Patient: sex M, age 34
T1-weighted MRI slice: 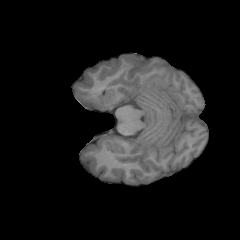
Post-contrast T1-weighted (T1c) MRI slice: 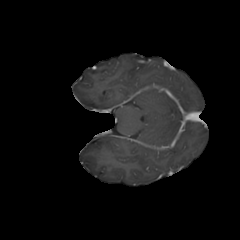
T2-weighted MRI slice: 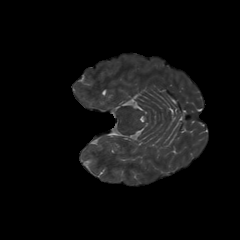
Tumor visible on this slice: no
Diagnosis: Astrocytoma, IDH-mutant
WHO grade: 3